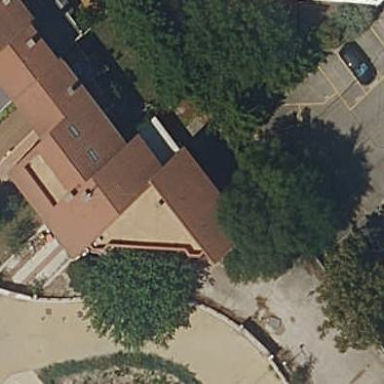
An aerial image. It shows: Terrace building.